Question: I'm trying to locate the current date (in this example the date was 1/15/2021) across all columns and return the result in the "current status" column.
The logic behind this in excel is max(if(B2:E2<="1/15/2021",B2:E2))
I'm not sure how to work this out through python

Thanks in advance
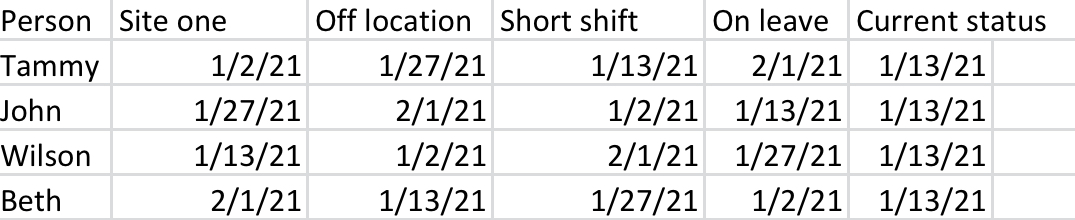
Answer: I would just do this
'''
from datetime import datetime as dt
df['current status'] = dt.now().date()
'''
this would be the easiest way